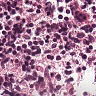
Metastatic tissue present: no